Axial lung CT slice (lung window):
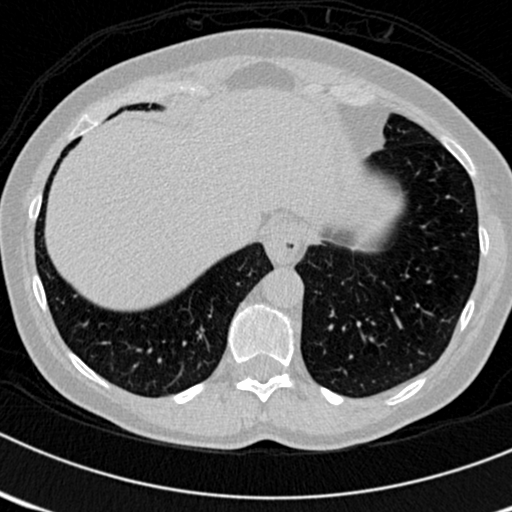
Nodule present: no